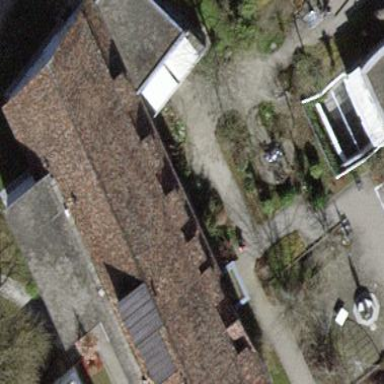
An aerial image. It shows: Hospital building.